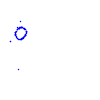
Particle: proton